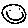
Label: smiley face